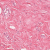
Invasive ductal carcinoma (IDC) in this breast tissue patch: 0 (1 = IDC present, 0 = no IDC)